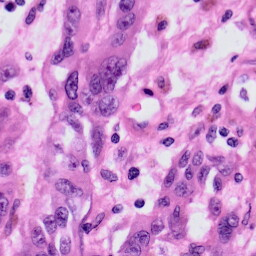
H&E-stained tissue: Skin